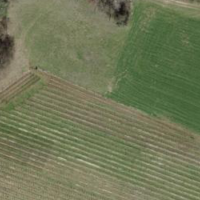
EUNIS habitat code: 40
Species observed at this site:
Tettigonia viridissima
Calopteryx splendens
Gryllus campestris
Phaneroptera falcata